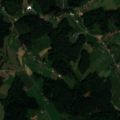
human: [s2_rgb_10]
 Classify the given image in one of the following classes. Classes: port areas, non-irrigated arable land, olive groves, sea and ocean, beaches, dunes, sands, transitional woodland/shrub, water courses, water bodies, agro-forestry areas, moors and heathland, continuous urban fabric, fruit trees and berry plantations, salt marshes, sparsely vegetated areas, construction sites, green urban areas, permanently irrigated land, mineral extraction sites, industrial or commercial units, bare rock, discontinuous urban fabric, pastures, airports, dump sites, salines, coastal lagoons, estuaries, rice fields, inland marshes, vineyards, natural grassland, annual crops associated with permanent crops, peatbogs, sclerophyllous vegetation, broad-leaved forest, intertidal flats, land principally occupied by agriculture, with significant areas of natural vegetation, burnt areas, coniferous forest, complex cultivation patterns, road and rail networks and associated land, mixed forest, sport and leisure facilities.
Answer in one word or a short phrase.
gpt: pastures, broad-leaved forest, mixed forest